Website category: book
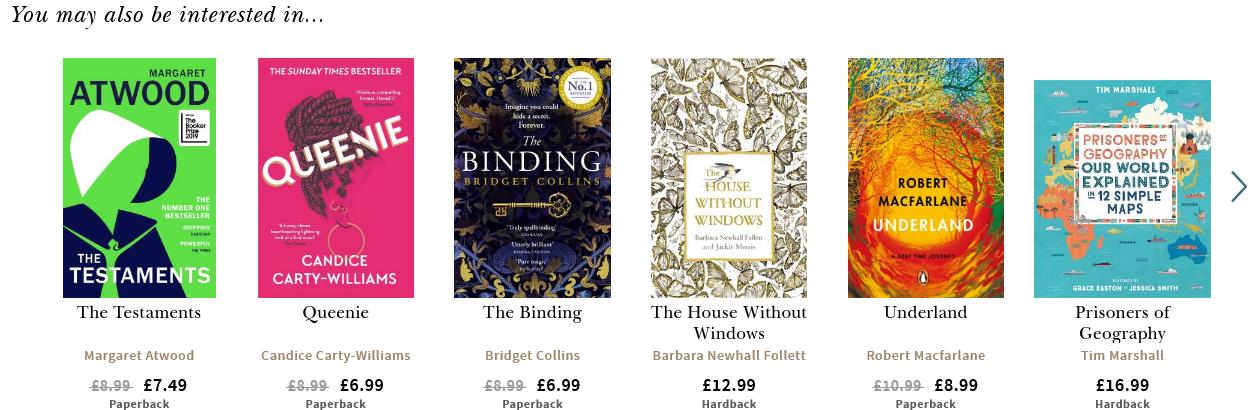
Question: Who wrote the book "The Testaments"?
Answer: Margaret Atwood

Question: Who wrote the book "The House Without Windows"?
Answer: Barbara Newhall Follett

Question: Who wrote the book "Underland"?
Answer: Robert Macfarlane

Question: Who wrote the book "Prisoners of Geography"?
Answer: Tim Marshall

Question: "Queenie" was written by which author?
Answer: Candice Carty-Williams

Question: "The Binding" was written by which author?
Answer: Bridget Collins

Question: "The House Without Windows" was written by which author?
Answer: Barbara Newhall Follett

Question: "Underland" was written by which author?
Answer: Robert Macfarlane

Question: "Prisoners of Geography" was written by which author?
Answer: Tim Marshall

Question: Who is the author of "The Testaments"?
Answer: Margaret Atwood

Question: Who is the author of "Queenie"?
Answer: Candice Carty-Williams

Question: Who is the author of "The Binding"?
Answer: Bridget Collins

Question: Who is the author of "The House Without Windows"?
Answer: Barbara Newhall Follett

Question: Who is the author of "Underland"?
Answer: Robert Macfarlane

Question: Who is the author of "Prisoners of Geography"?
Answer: Tim Marshall

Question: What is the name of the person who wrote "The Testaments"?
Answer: Margaret Atwood

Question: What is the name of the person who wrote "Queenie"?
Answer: Candice Carty-Williams

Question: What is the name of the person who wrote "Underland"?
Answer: Robert Macfarlane

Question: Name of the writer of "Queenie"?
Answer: Candice Carty-Williams

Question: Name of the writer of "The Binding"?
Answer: Bridget Collins

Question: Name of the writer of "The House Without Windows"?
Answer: Barbara Newhall Follett

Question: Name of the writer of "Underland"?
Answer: Robert Macfarlane

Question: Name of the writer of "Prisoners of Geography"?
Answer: Tim Marshall

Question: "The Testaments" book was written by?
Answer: Margaret Atwood

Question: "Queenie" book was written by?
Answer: Candice Carty-Williams

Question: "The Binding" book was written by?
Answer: Bridget Collins

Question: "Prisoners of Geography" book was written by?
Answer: Tim Marshall

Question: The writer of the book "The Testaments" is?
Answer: Margaret Atwood

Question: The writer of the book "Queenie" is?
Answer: Candice Carty-Williams

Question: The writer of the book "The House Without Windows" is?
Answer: Barbara Newhall Follett

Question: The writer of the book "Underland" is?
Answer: Robert Macfarlane

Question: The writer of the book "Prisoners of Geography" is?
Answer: Tim Marshall

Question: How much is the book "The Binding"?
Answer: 6.99

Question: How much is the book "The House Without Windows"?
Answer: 12.99

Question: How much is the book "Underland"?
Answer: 8.99

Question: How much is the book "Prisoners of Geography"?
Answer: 16.99

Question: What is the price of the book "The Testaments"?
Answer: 7.49

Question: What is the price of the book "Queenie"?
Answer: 6.99

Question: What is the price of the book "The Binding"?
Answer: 6.99

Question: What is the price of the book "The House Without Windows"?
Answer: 12.99

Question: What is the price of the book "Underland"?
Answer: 8.99

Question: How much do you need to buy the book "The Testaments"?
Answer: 7.49

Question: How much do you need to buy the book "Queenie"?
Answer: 6.99

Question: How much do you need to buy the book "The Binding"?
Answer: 6.99

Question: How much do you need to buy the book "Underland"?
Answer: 8.99

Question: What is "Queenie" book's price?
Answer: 6.99

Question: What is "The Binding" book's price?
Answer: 6.99

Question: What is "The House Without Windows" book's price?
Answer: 12.99

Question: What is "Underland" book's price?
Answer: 8.99

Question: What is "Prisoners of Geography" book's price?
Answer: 16.99

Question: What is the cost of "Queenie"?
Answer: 6.99

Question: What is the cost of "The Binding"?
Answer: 6.99

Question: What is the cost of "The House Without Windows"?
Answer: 12.99

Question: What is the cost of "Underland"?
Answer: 8.99

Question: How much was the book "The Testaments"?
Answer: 7.49

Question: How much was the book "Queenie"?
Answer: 6.99

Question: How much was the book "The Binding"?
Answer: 6.99

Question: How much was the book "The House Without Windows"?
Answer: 12.99

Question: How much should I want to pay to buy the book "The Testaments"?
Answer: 7.49

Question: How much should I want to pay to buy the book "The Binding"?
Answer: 6.99

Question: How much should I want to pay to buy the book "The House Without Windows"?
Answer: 12.99

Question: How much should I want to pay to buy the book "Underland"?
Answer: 8.99

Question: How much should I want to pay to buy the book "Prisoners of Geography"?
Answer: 16.99

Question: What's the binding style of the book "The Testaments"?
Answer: Paperback